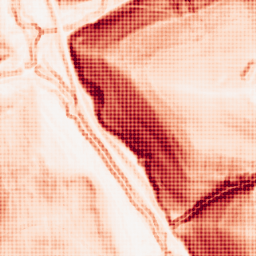
Category: morphological
Decomposition family: morphological_square
Decomposition parameters: operation: gradient
size: 5
Upsampling method: sinc_hamming
Upsampling parameters: scale: 4
kernel_size: 4
Upsampling scale: 4